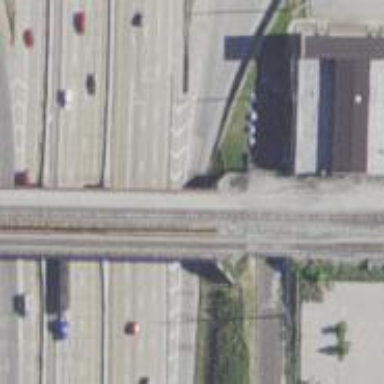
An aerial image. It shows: Bridge over railway siding.